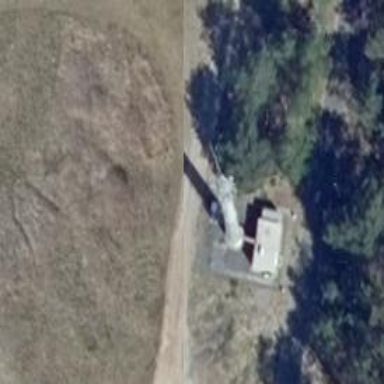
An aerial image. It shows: Communication mast tower.